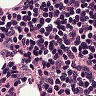
Metastatic tissue present: no